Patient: sex F, age 62
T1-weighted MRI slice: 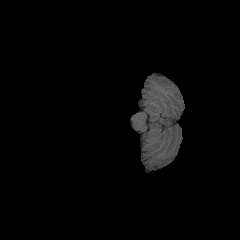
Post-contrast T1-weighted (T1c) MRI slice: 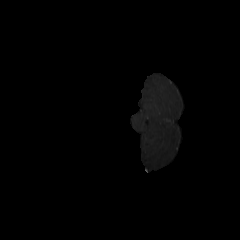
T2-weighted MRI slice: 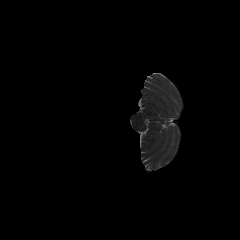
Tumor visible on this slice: no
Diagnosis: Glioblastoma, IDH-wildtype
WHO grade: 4